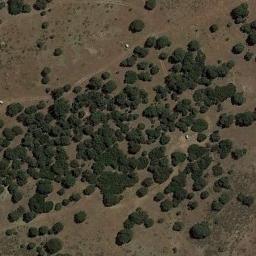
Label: chaparral